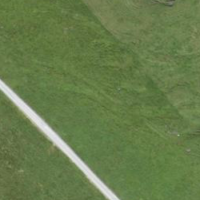
EUNIS habitat code: 23
Species observed at this site:
Silene dioica